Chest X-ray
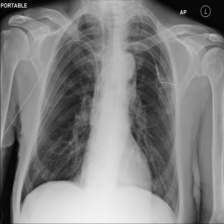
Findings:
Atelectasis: negative
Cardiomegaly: negative
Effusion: negative
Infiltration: negative
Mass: negative
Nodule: negative
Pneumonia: negative
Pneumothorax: negative
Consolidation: negative
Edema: negative
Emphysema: negative
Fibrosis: negative
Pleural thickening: negative
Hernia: negative